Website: walmart
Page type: delivery-shipping
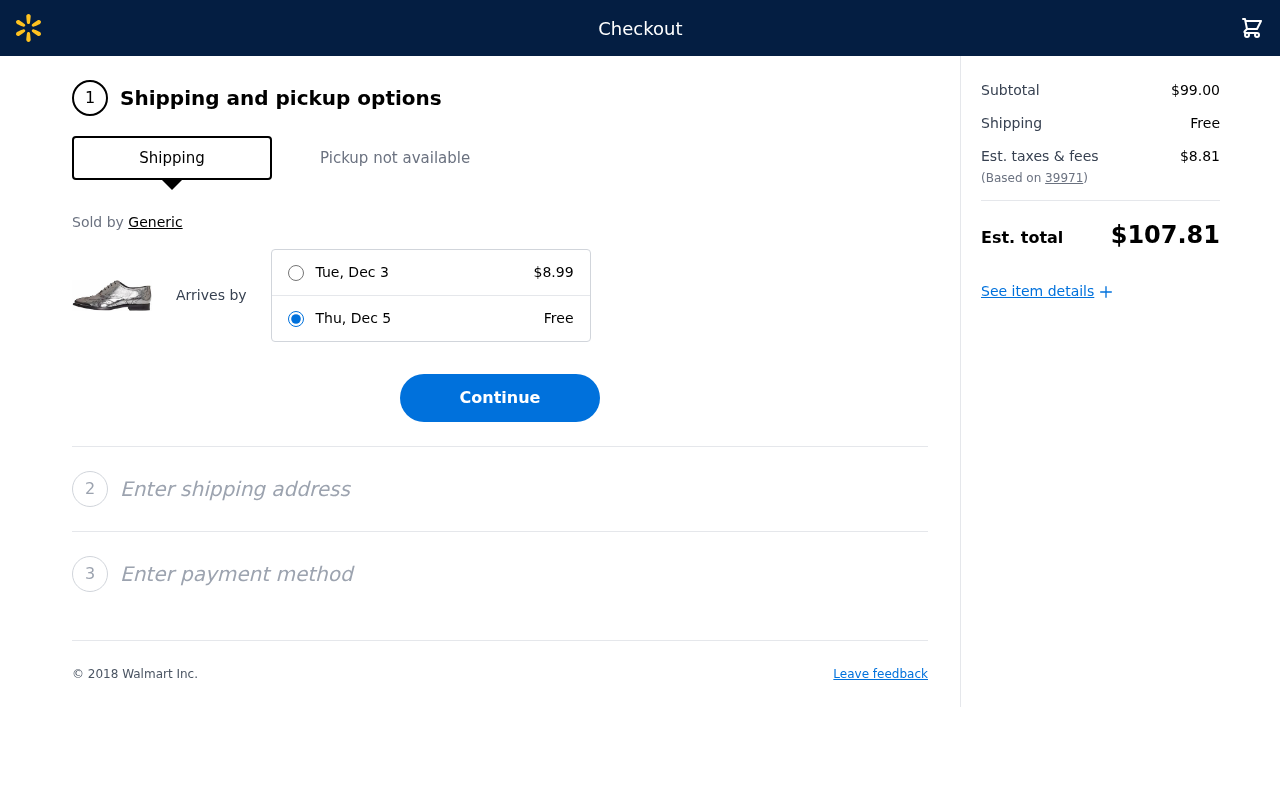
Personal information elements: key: PII_POSTCODE
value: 39971
Product elements: key: PRODUCT1_BRAND
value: Generic
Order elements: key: ORDER_EXPRESS_DATE
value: Tue, Dec 3
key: ORDER_EXPRESS_PRICE
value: $8.99
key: ORDER_DELIVERY_DATE
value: Thu, Dec 5
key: ORDER_SHIPPING_COST
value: Free
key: ORDER_SUBTOTAL
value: $99.00
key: ORDER_SHIPPING_COST2
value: Free
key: ORDER_TAX
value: $8.81
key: ORDER_TOTAL
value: $107.81